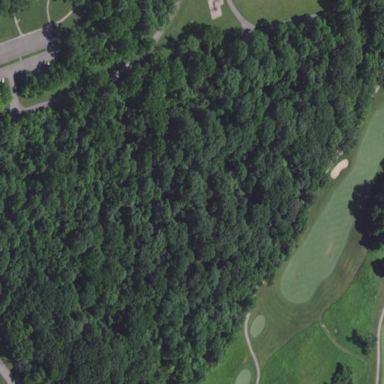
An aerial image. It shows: Deciduous broadleaved woodland.